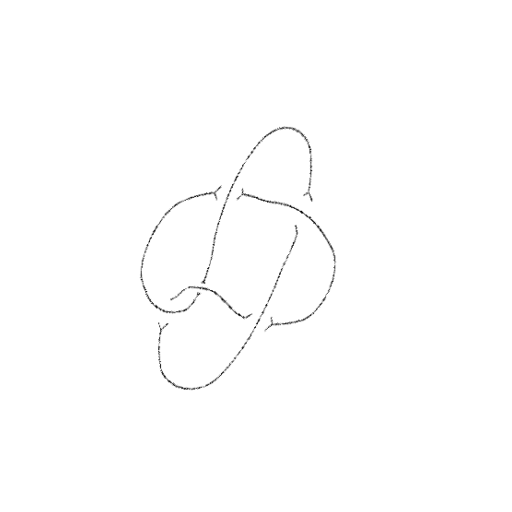
Crossing number: 5